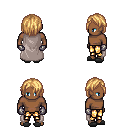
a pixel art fantasy rpg character, male body template, human, dark skin, gray cape, gold greaves, light blonde bangs hairstyle, metal gloves, gray slippers, four views (front, back, left, right), 2x2 character sprite sheet, small pixel art, hard edges, no anti-aliasing